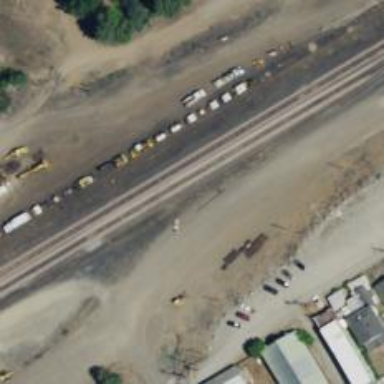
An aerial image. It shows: Railway yard used for servicing trains.